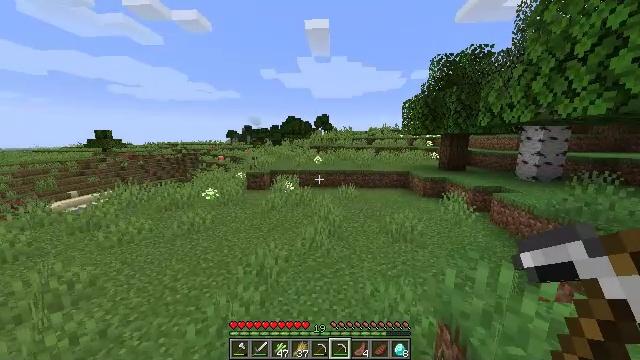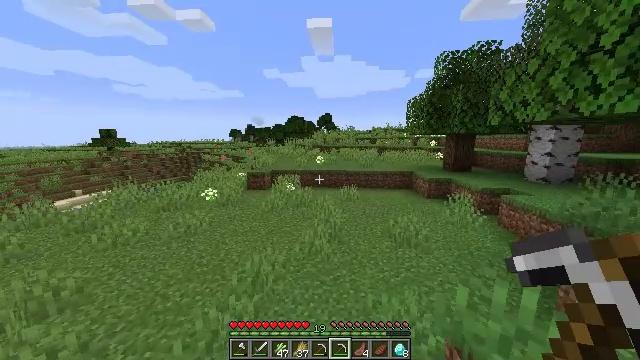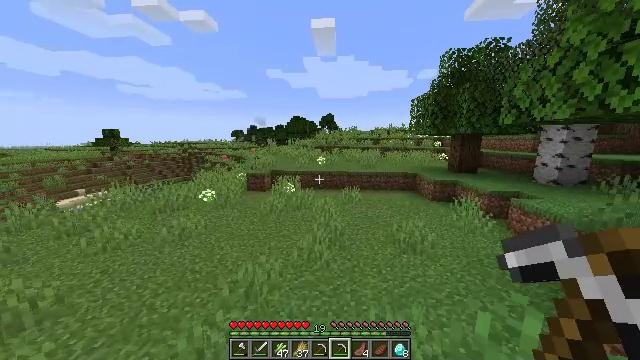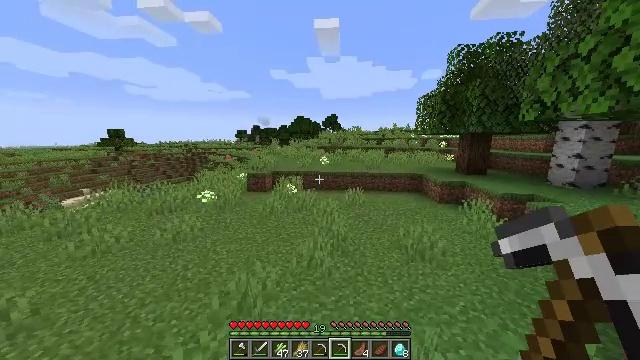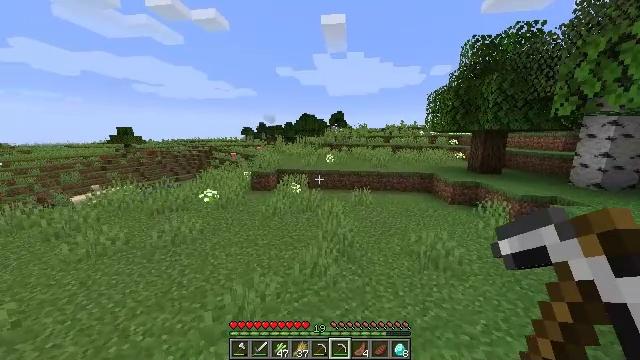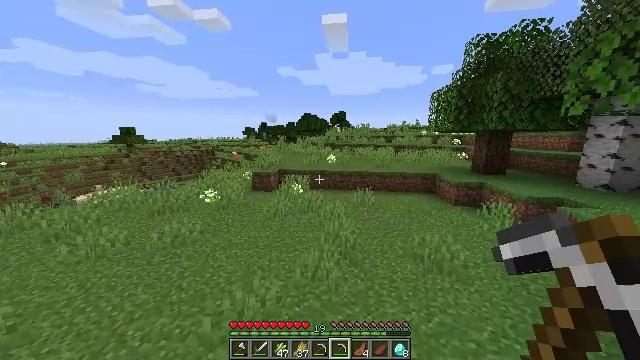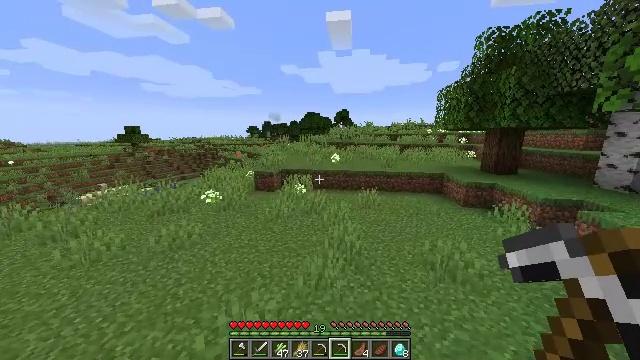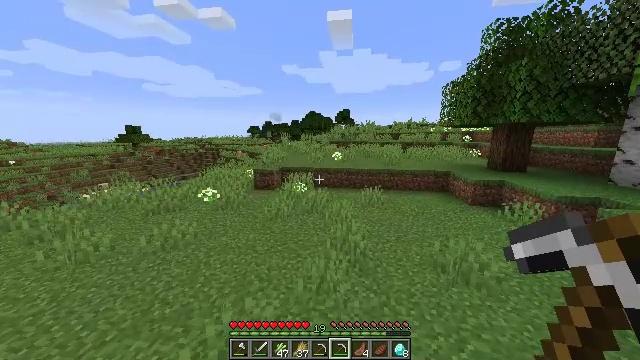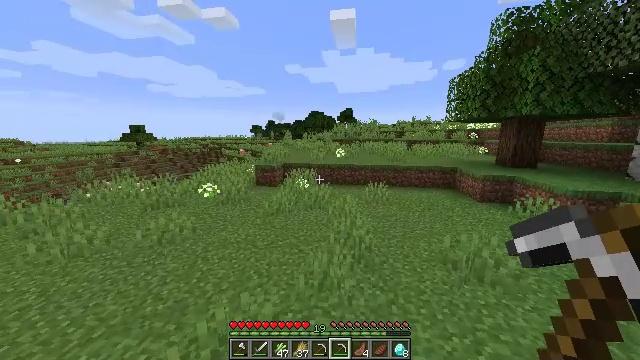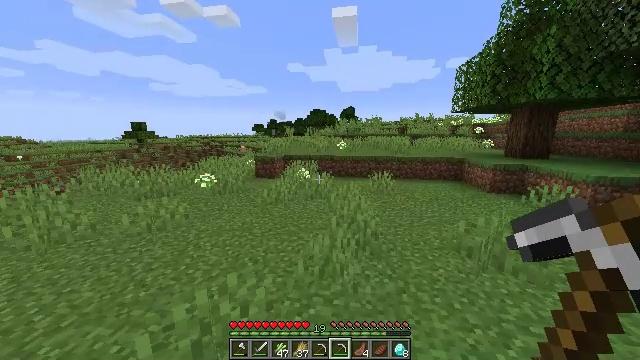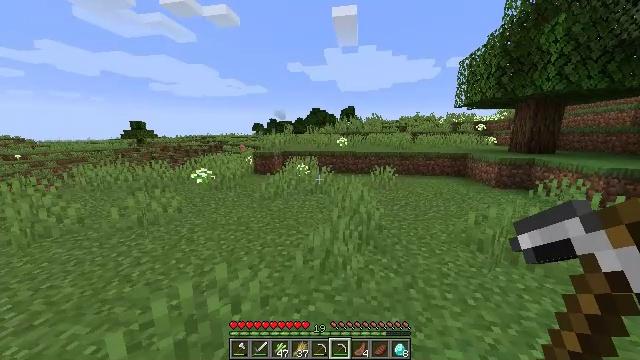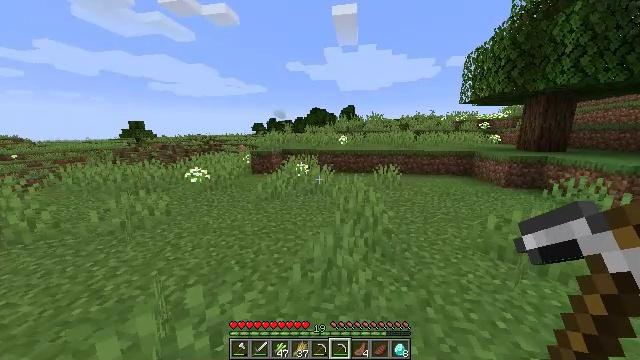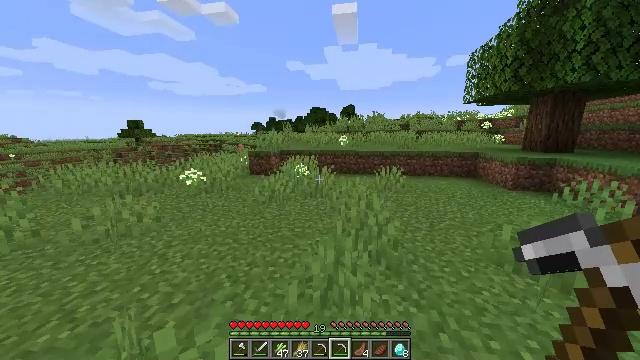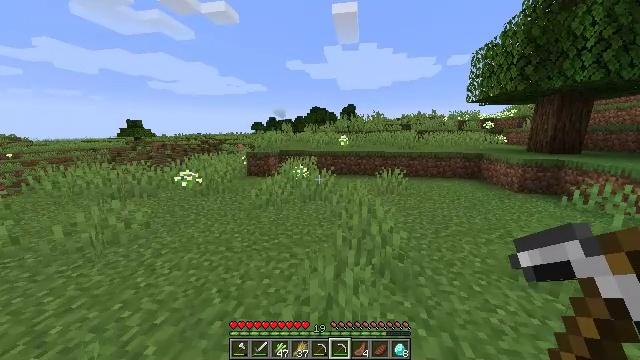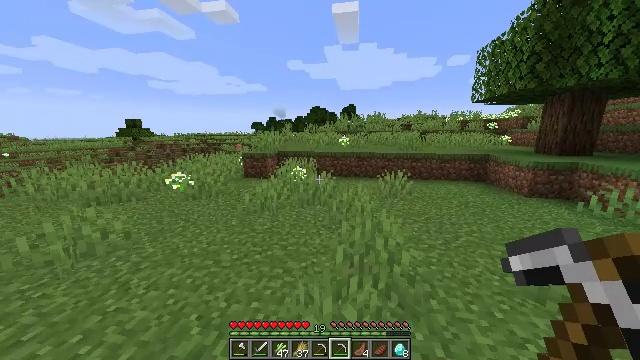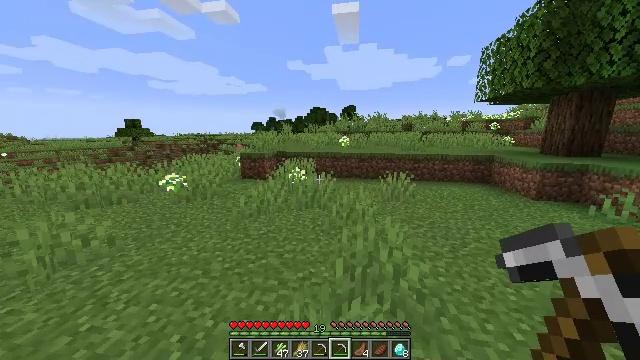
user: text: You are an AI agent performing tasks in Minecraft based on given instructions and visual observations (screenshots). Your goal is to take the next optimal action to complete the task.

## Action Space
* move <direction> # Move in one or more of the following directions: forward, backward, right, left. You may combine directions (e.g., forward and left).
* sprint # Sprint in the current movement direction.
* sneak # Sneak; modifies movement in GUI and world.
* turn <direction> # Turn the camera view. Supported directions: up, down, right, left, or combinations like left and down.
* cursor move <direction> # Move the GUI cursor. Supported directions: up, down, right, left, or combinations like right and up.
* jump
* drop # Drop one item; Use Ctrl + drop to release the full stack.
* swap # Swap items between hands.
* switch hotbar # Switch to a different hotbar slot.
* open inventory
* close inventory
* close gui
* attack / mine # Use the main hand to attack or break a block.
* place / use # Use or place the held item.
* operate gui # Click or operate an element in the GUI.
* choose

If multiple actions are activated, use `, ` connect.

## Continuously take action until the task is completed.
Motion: motion action
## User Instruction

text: Destroy the bee nest.
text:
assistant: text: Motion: move forward, sprint
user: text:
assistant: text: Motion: move forward, sprint
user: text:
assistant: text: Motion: move forward, sprint
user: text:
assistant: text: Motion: move forward, sprint, turn left
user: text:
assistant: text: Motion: move forward, sprint
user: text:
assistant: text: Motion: move forward, sprint
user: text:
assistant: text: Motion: move forward, sprint
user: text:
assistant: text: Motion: move forward, sprint
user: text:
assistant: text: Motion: move forward, sprint
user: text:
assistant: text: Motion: move forward, sprint
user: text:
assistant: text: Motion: move forward, sprint
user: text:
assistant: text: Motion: move forward, sprint
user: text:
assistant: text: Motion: move forward, sprint
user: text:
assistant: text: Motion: move forward, sprint
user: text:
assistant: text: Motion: move forward, sprint
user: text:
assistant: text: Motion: move forward, sprint
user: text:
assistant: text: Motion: move forward, sprint
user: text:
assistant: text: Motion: move forward, sprint
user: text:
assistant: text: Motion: move forward, sprint
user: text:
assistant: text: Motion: move forward, sprint
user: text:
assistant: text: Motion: move forward, sprint
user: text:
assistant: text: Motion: move forward, sprint
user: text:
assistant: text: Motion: move forward, sprint
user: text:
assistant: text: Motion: move forward, sprint
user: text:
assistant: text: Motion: move forward, sprint
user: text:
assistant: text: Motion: move forward, sprint
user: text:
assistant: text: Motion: move forward, sprint
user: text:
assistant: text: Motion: move forward, sprint
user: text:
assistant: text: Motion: move forward, sprint
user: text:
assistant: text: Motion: move forward, sprint